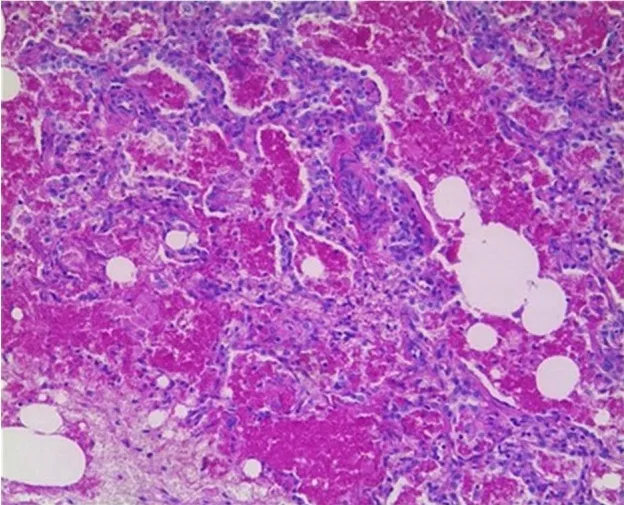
(A) Pathology showed large amounts of PAS-positive lipoproteins in alveolar and bronchial cavities (x100).
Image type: pathology (pas)